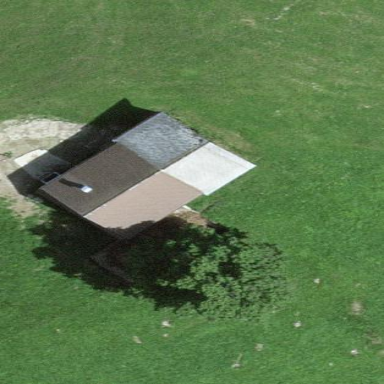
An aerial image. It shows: Gabled roof on farm auxiliary building.